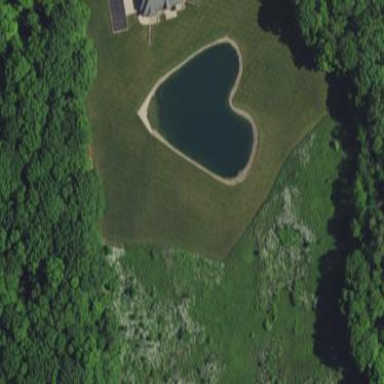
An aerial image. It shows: Serene pond surrounded by nature.